Chest X-ray. View position: PA
Patient age: 69
Patient sex: M
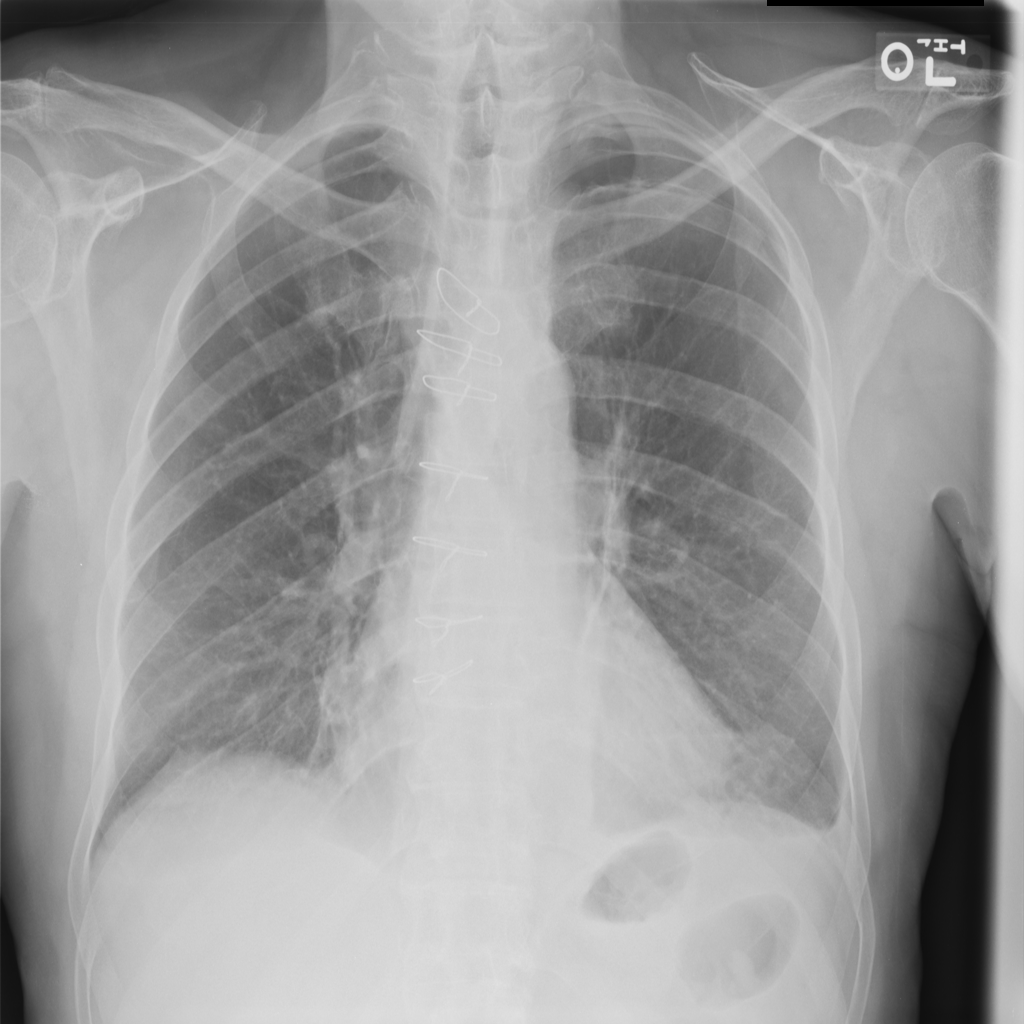
Finding: Pneumothorax